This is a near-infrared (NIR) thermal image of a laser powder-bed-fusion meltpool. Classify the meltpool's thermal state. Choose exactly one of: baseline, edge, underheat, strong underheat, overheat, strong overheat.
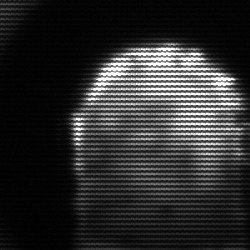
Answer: baseline